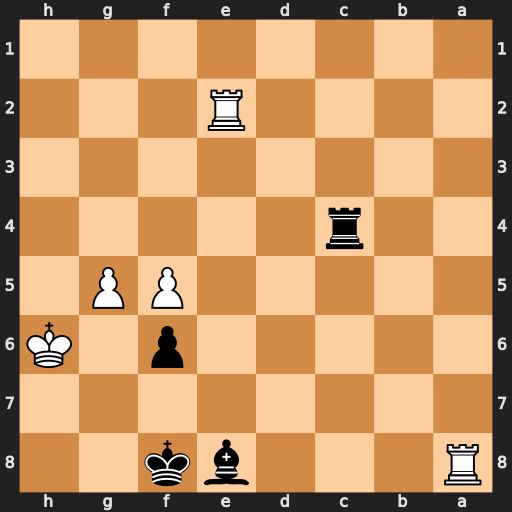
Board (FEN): R3bk2/8/5p1K/5PP1/2r5/8/4R3/8
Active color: b
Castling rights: -
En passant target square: -
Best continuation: Rh4#